Field crop: maize
Growth stage: 1
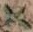
Species: atriplex